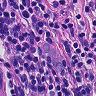
Metastatic tissue present: yes